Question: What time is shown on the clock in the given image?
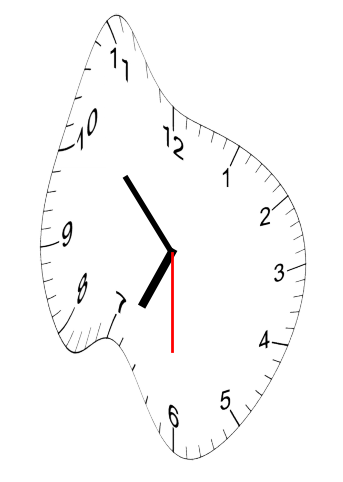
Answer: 06:52:30